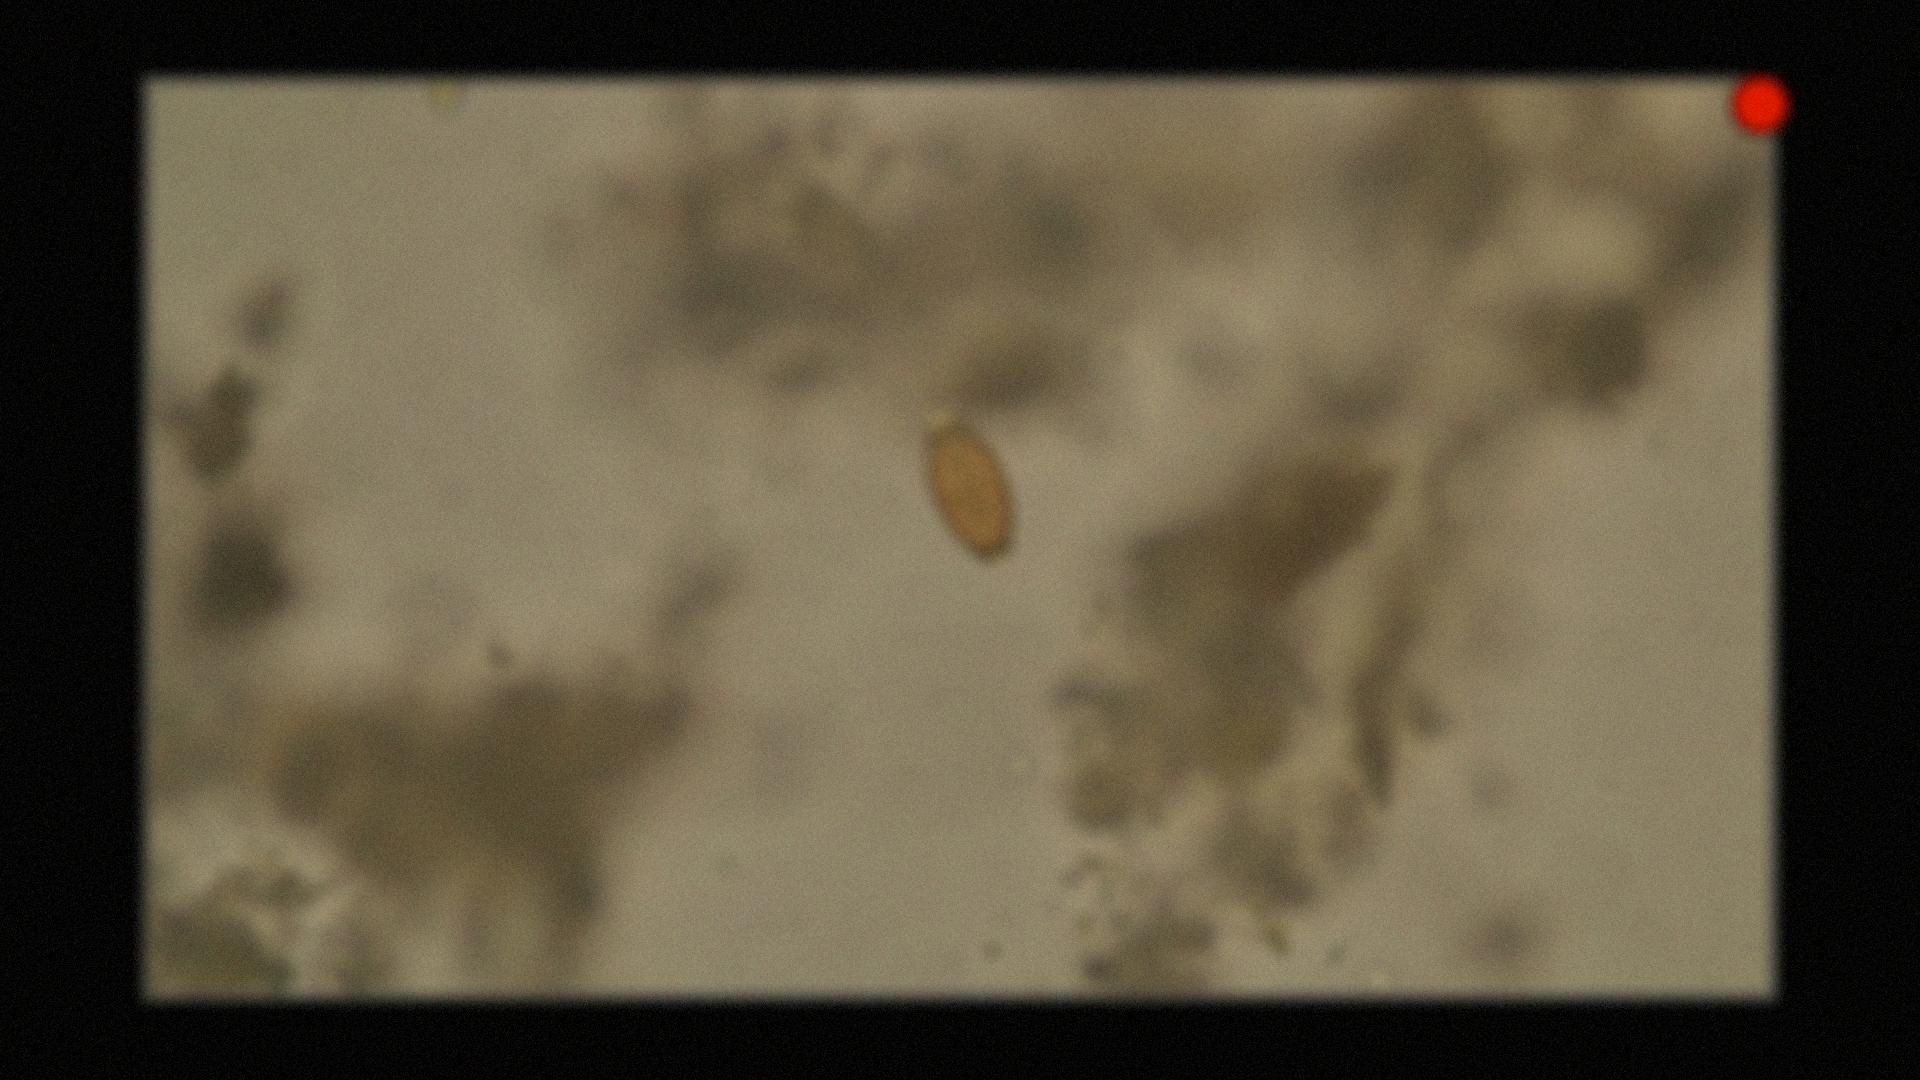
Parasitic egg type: Trichuris trichiura